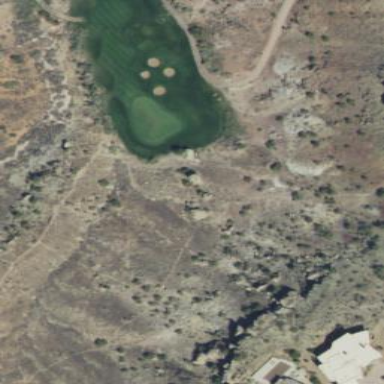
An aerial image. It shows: Rough grassy area used for golf.